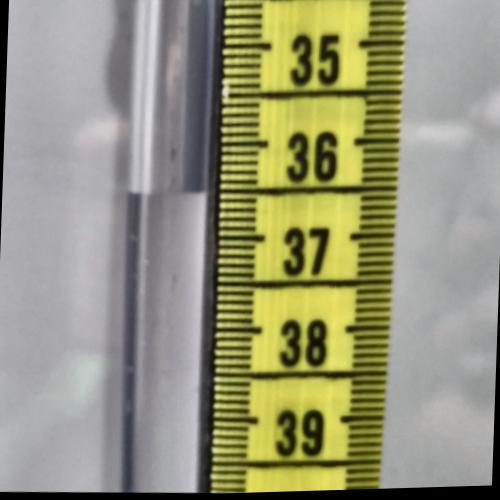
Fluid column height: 36.5 cm